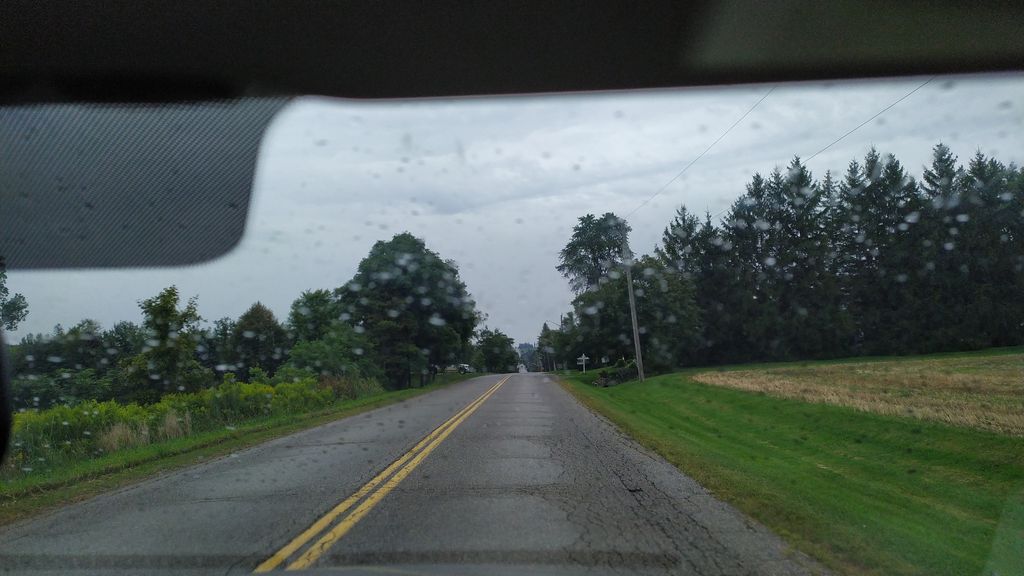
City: kitchener-waterloo